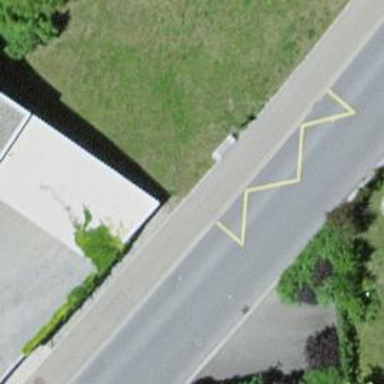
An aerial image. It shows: Bus stop with platform for public transport.